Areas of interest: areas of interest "Train Station"
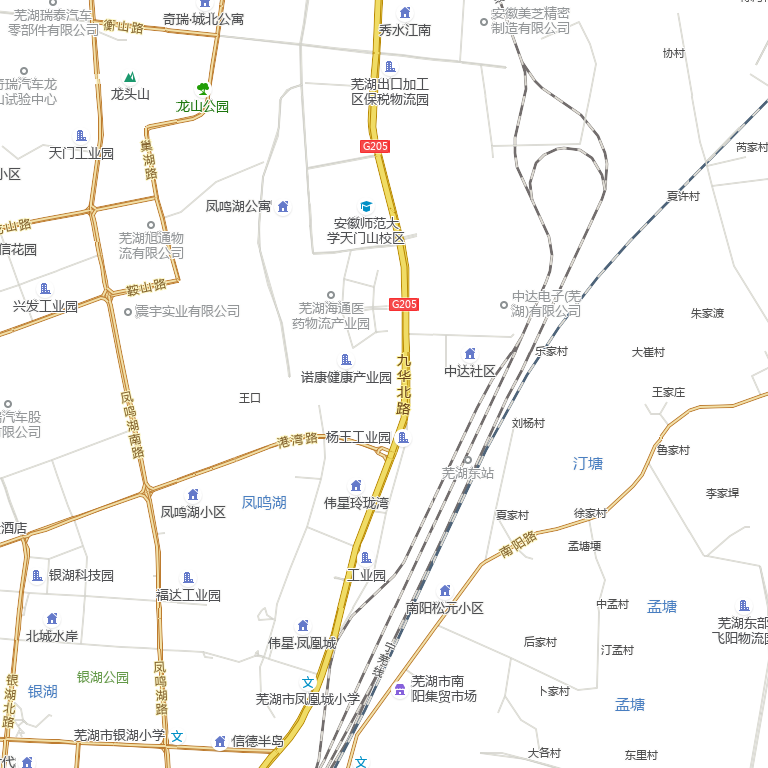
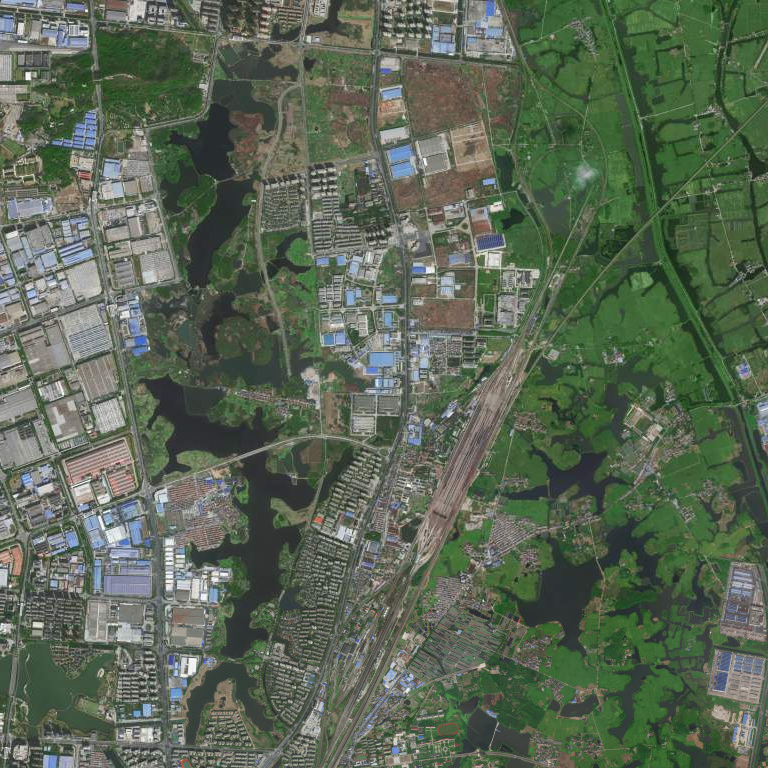